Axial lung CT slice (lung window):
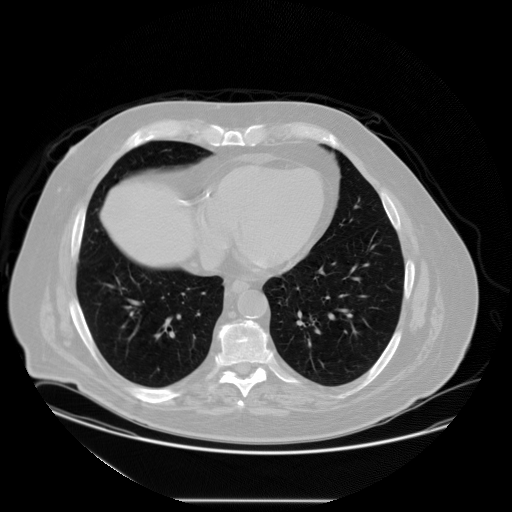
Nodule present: no